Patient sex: M
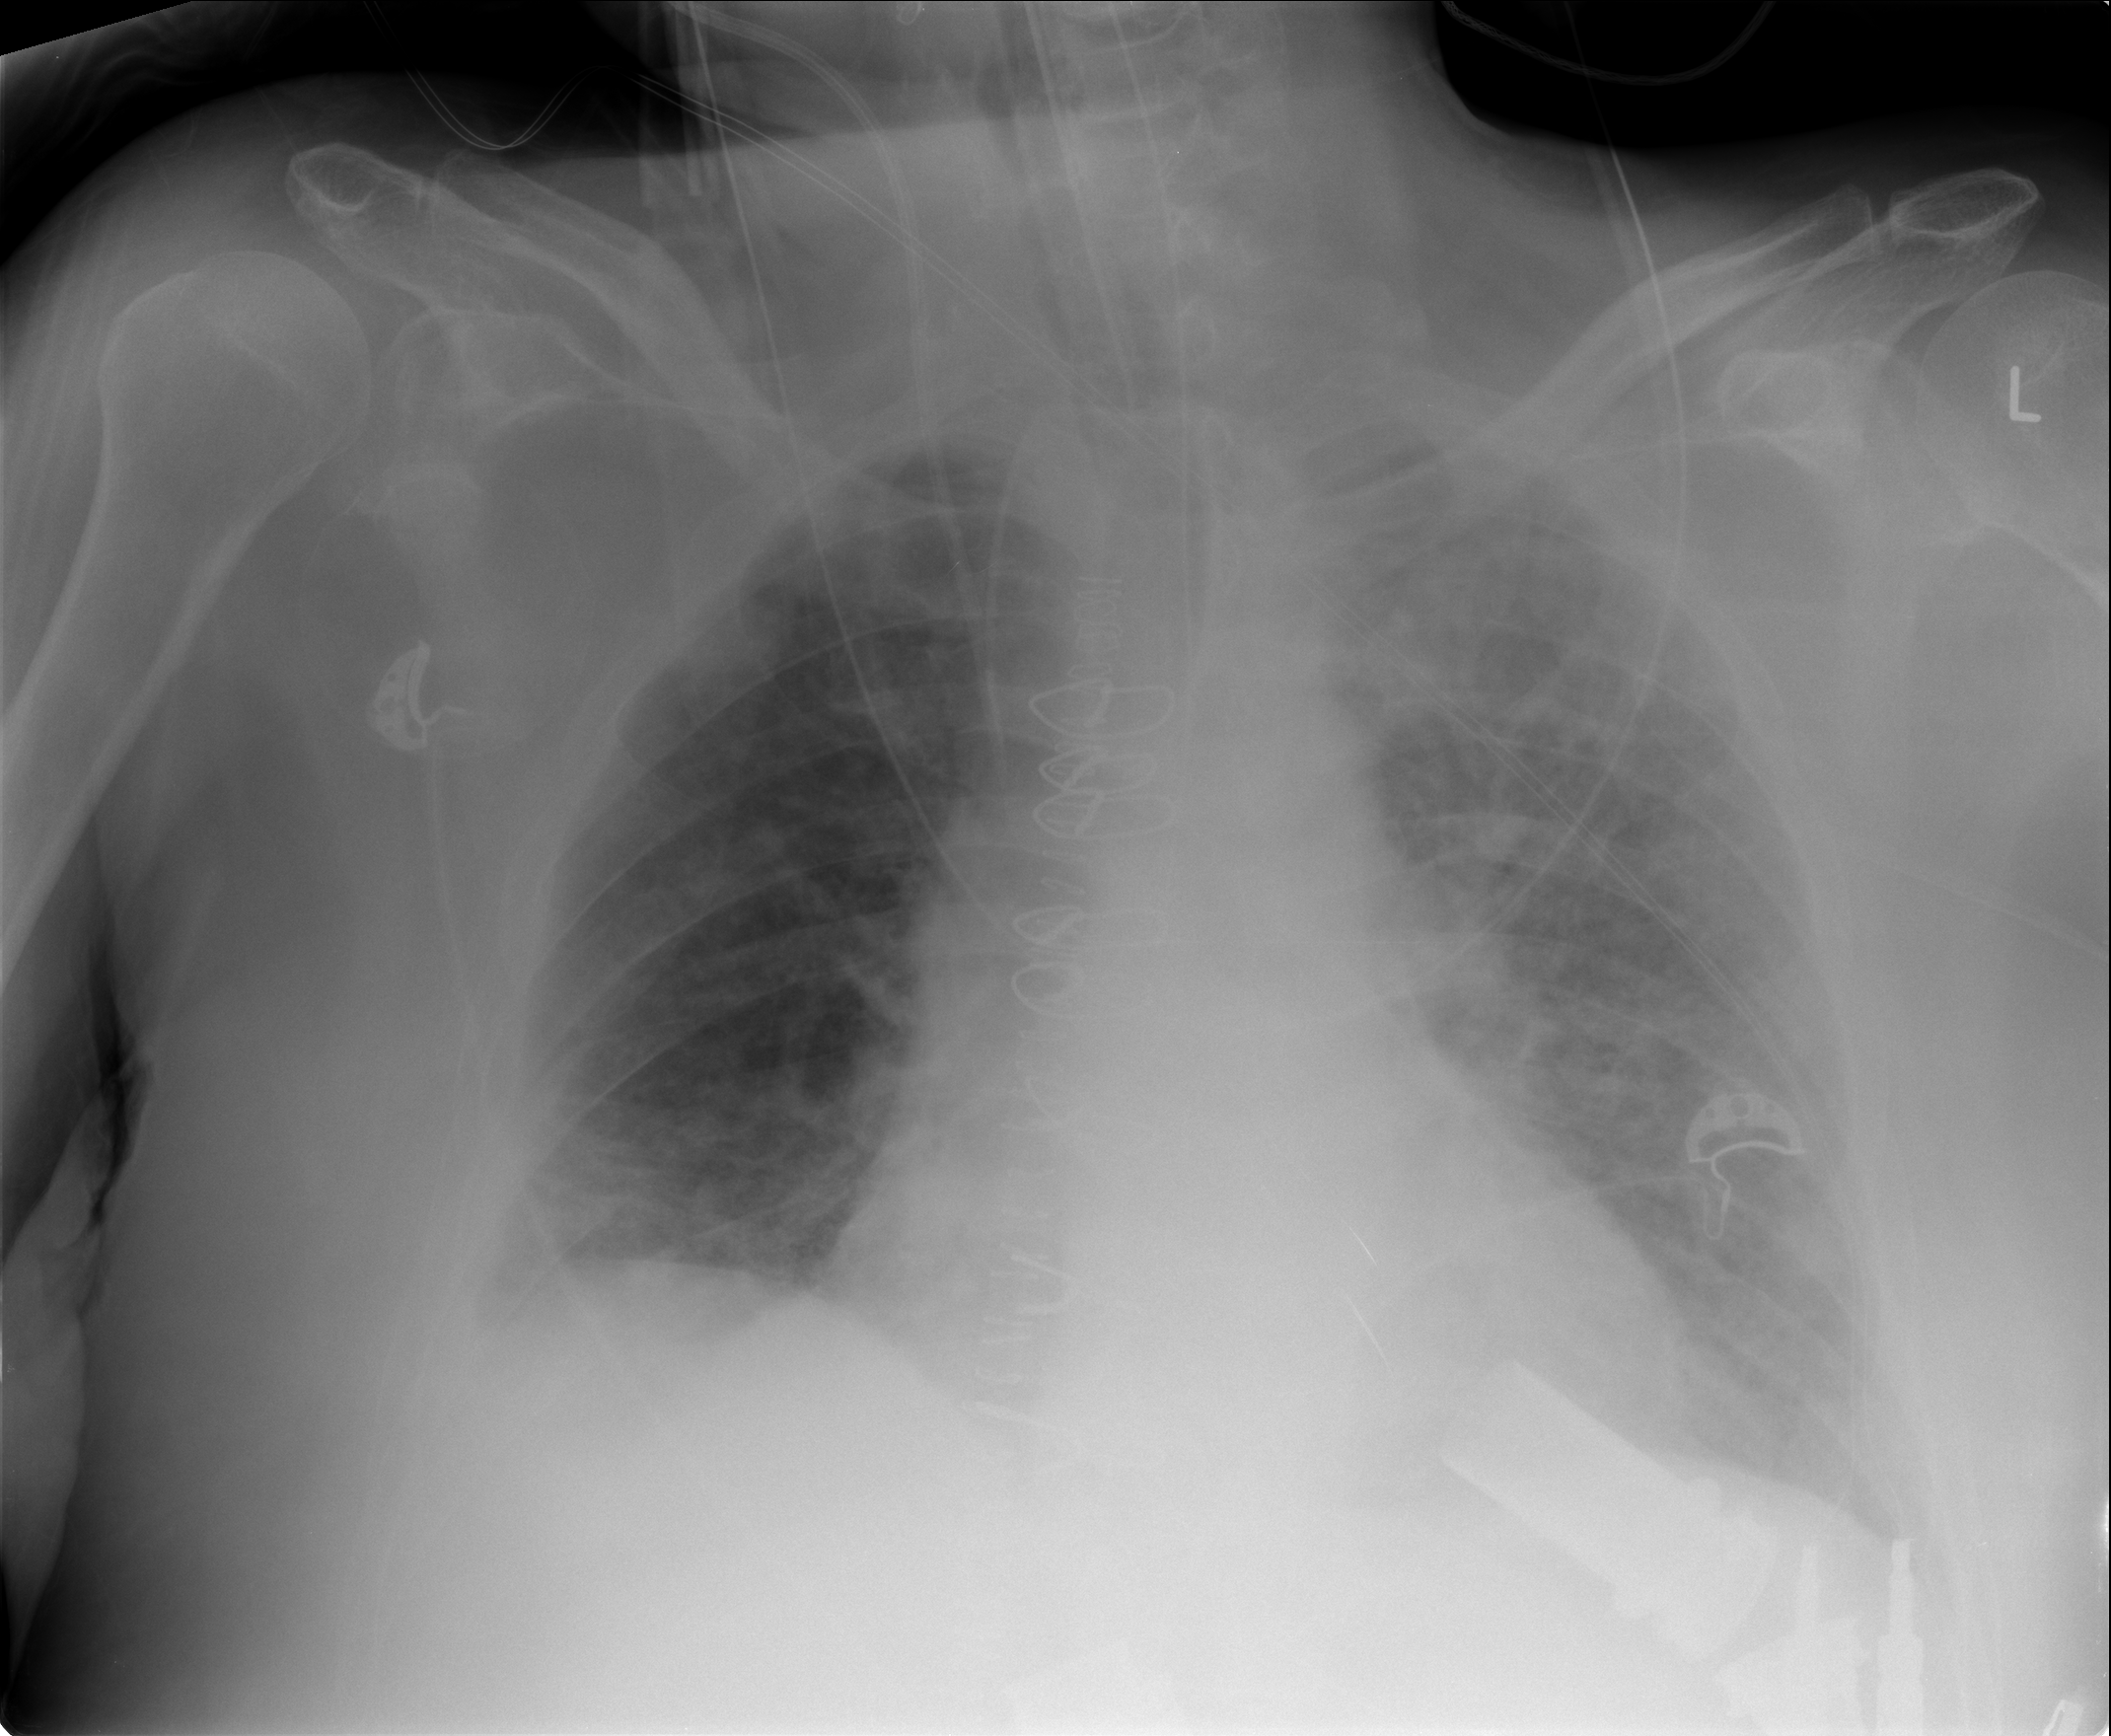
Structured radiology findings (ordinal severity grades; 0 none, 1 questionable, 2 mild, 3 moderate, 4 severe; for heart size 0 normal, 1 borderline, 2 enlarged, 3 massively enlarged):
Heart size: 2
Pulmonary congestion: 2
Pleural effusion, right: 2
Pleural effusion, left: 2
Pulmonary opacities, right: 2
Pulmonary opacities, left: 2
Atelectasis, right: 0
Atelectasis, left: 0